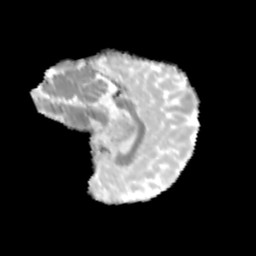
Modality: MD
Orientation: sagittal
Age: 9
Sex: female
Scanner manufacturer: siemens
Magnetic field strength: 3 T
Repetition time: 3.8 s
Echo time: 0.07 s